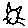
Label: cat